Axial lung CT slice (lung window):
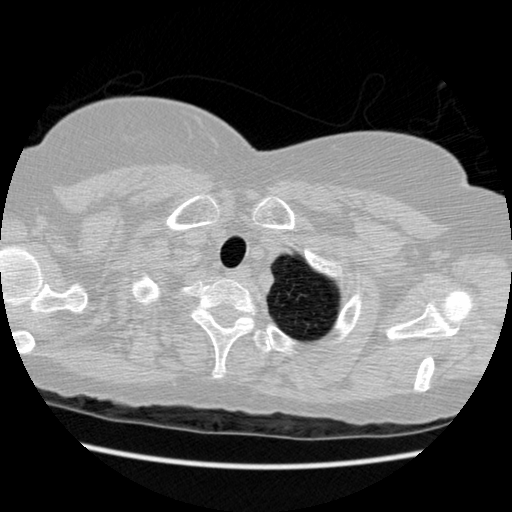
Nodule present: no